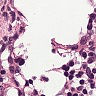
Metastatic tissue present: no